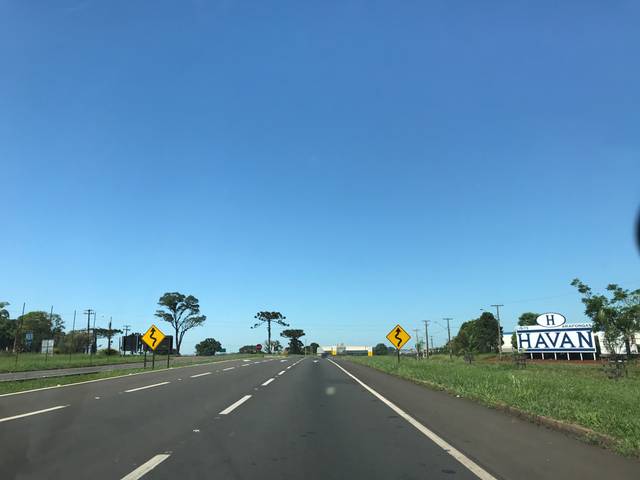
Region: Brazil
Coordinates: -23.348, -51.379